Question: Is it possible to change the font color from a light grey to something more vibrant

'''
# GET TODAY'S EVENTS ONLY <- this is the font I want to change
where event_date = CURDATE();
'''
I am currently using MySQL Workbench version 6.0.9.11421 on Windows 7 OS
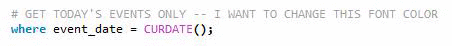
Answer: What you want to change in fact is the colors for syntax highlighting. These colors are stored in an xml file and there's currently no GUI to change them. But you can edit the xml file directly (restart MySQL Workbench to pick up any change). Look for the file code_editor.xml in your MySQL Workbench installation directory.
There are sections for each supported MySQL server like:
'''
<?xml version="1.0" encoding="utf-8"?>
<languages>
<language name="SCLEX_MYSQL">
<!-- This is the base language setting. It's usually not directly used, but provides values shared by
more specialized MySQL versions. -->
<!-- Lexer properties -->
<property name="fold" value="1" />
<property name="fold.compact" value="0" />
<property name="fold.comment" value="1" />
...
<style id="1" fore-color="#A0A0A0" /> <!-- SCE_MYSQL_COMMENT -->
<style id="2" fore-color="#A0A0A0" /> <!-- SCE_MYSQL_COMMENTLINE -->
...
</language>
...
</languages>
'''
There are a number style tags each specifying a forground and background color (and styling like bold, italic) for each type of token. This is where you can adjust the colors to whatever you like. Make a copy of the original file in case you need to restore it.